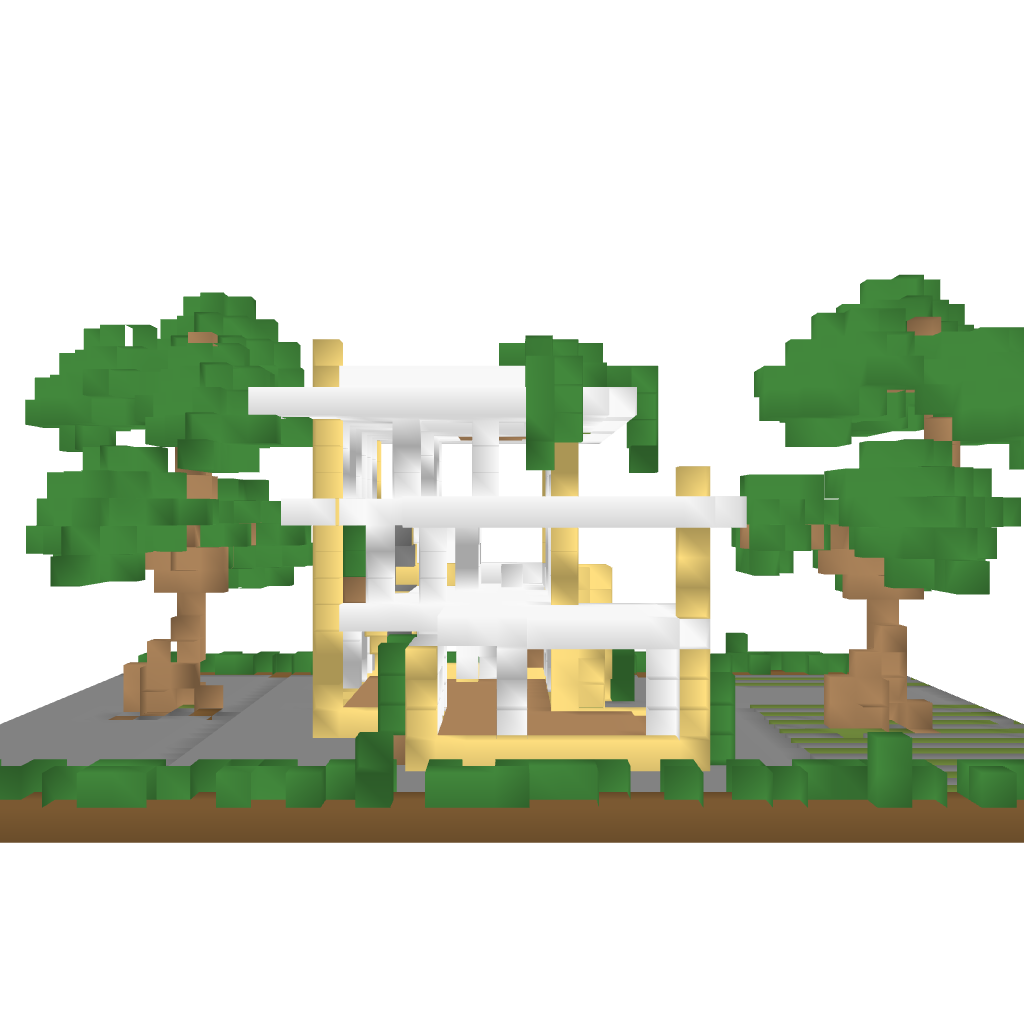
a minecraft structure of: Small Modern House bad low quality